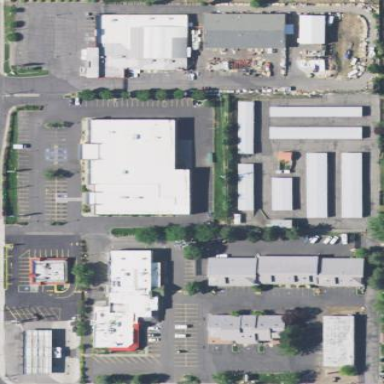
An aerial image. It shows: Retail area.